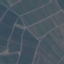
Land use / land cover class: PermanentCrop